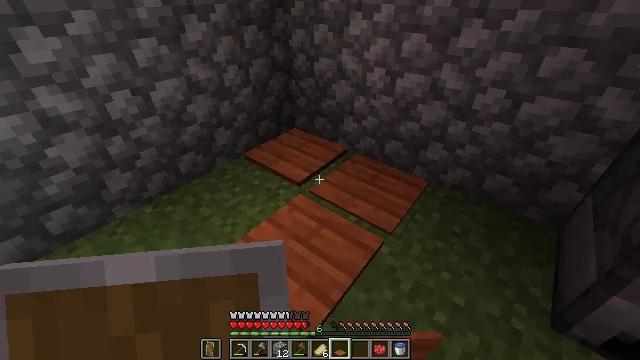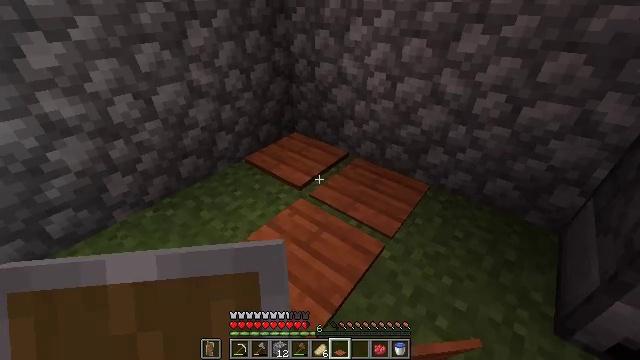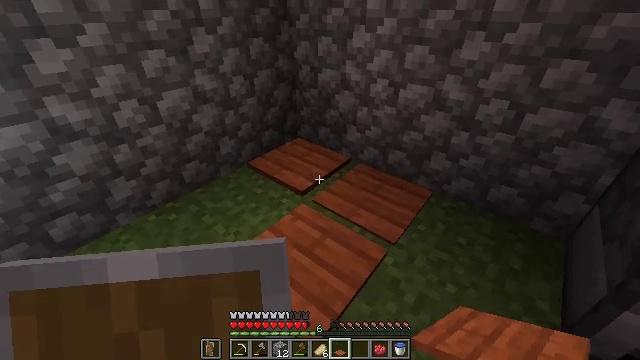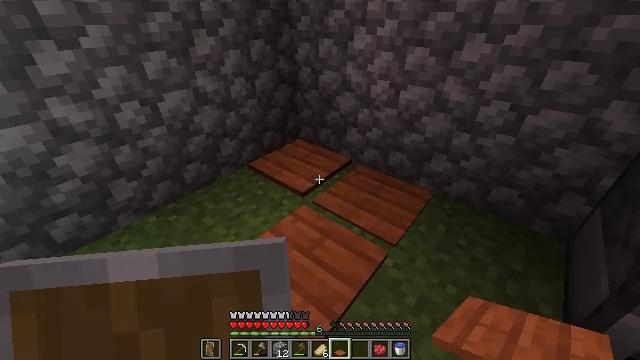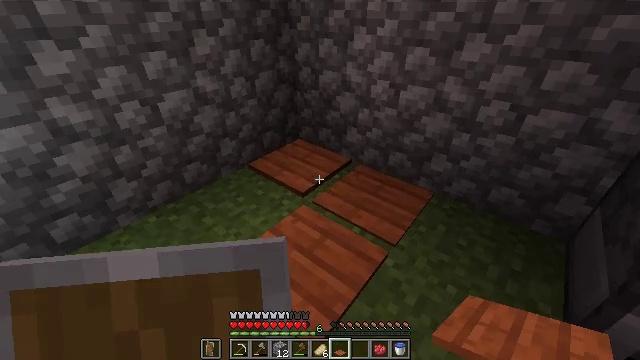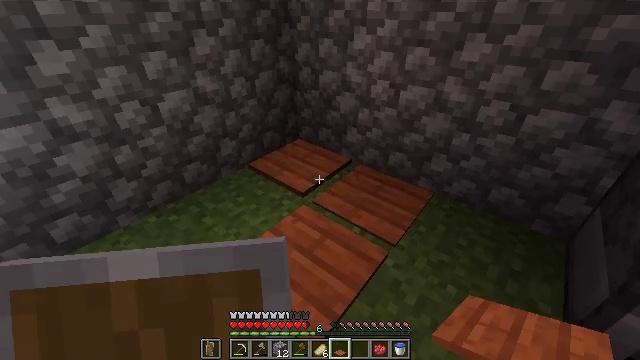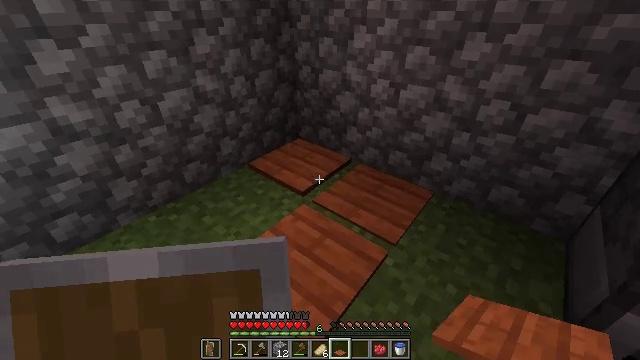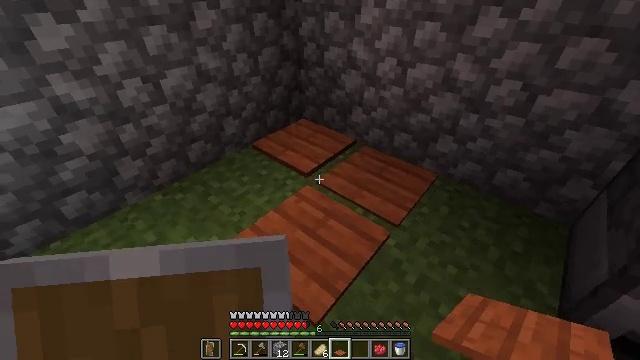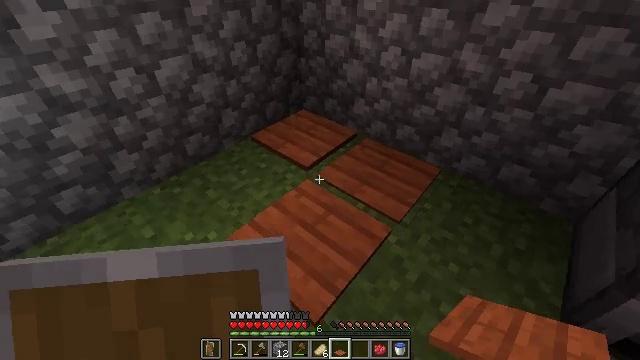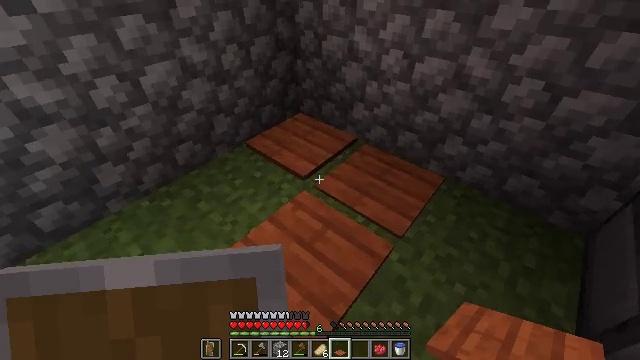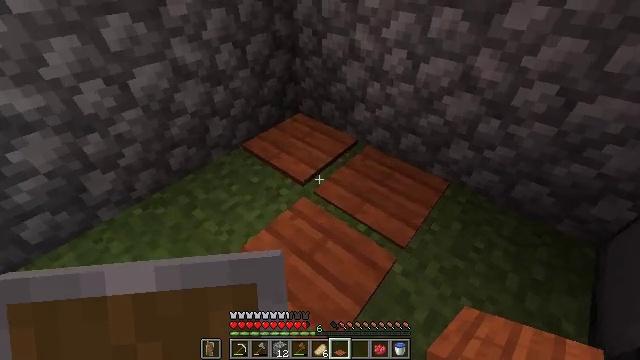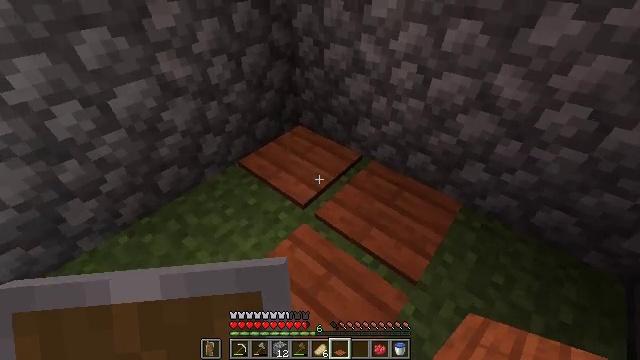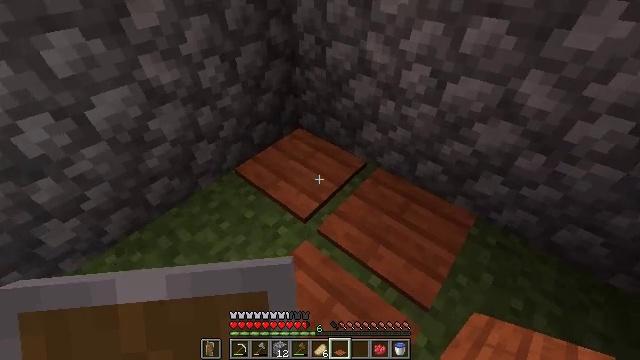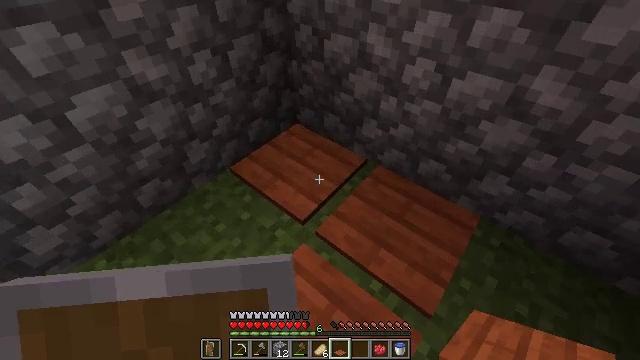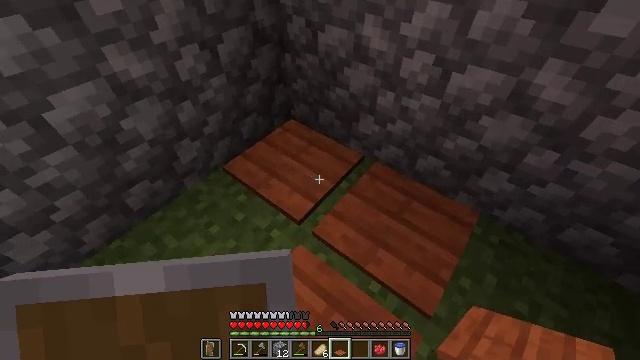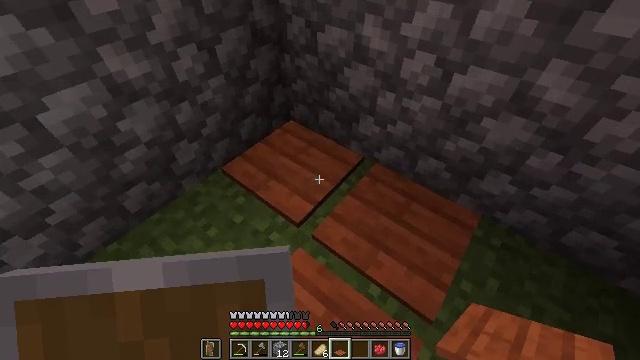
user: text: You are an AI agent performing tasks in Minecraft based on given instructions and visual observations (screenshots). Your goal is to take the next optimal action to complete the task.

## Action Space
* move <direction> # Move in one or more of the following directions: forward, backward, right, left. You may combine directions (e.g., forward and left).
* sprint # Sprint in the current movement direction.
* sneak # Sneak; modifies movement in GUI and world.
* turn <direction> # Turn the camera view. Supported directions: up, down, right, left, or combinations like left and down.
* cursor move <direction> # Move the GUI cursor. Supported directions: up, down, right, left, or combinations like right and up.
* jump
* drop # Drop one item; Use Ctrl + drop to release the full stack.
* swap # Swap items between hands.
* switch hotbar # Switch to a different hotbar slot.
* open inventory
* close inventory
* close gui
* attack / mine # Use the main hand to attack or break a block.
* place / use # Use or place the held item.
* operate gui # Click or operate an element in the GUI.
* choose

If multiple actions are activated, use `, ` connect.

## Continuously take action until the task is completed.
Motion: motion action
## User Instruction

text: Break the acacia pressure plate.
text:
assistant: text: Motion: no_op
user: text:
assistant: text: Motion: turn up
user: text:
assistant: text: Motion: no_op
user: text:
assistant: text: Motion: no_op
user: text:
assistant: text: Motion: no_op
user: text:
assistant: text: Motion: no_op
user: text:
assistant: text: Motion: turn left and down
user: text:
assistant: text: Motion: move forward, turn down
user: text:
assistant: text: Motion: move forward
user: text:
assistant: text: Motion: move forward, turn down, use / place
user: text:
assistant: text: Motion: move forward, use / place
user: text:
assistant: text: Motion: move forward, turn down, use / place
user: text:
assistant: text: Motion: turn down
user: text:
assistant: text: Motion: turn right and down
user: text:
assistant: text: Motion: no_op
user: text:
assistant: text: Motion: turn down
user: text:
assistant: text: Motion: no_op
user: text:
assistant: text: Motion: no_op
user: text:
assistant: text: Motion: no_op
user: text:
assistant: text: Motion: no_op
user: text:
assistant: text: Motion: turn right
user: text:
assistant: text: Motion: move back, turn right
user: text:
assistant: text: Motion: move back, turn right
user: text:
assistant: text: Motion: move back
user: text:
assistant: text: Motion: move back
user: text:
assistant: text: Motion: move back
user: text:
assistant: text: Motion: move back
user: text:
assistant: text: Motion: no_op
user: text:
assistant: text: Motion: turn up
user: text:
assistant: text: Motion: turn up